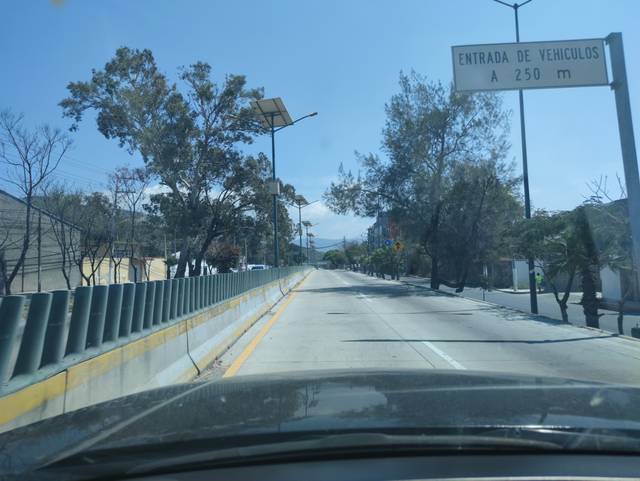
Region: Mexico
Coordinates: 17.526, -99.489